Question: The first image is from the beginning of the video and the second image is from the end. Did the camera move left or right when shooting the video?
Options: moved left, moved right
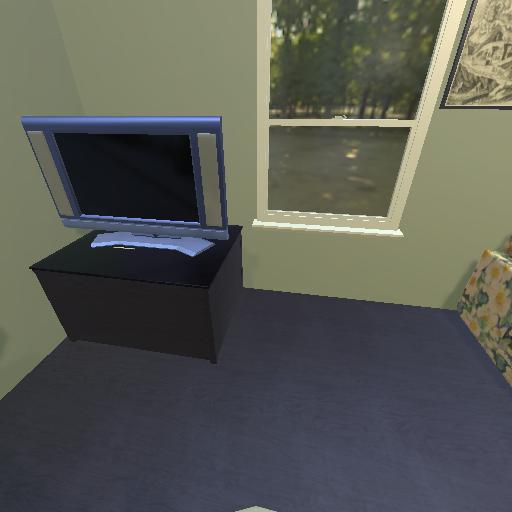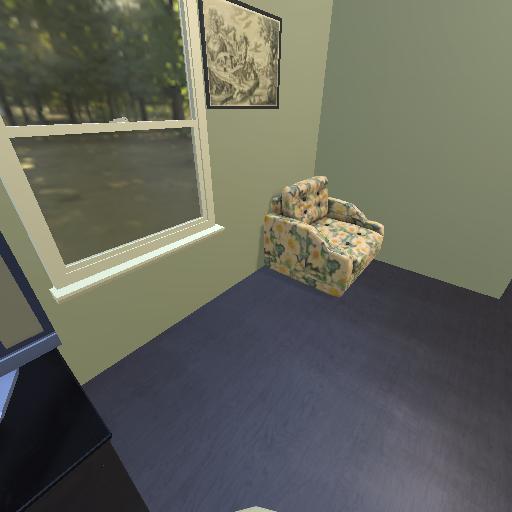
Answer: moved left